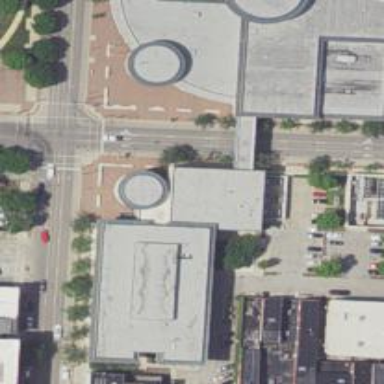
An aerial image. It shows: Public library building.